Question: I have a smartphone app with a wear app that has been packaged inside of it, similar to the first two steps of this section:
<URL>
I was originally told that my smartphone wasn't running an SDK large enough to support the app (my phone was using KitKat, apparently I needed API 20), so now I am using my Nexus 7 with Android L preview, and this problem has appeared:

I have a smartwatch emulator and tablet running, and both are connected using the adb -d forward tcp:5601 tcp:5601 trick, so I have no idea how to fix this now!
How can I get the smartphone app to run and automatically allow the wear app to install onto the emulator?
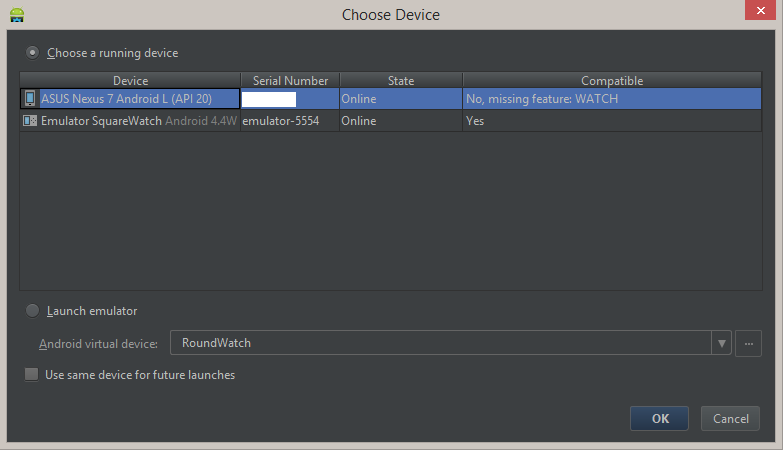
Answer: In your project you have two applications:
- 'Mobile'- 'Wearable'
'Mobile' app should be installed on (phone/tablet) and 'Wearable' app should be installed on .
This message 'No, missing feature: WATCH' means that you're trying to install 'Wearable' app on mobile phone - you shouldn't do that, your mobile device is not a WATCH. So once again: just launch 'Mobile' app on mobile and 'Wearable' app on Android Wear.
> I was originally told that my smartphone wasn't running an SDK large
enough to support the app (my phone was using KitKat, apparently I
needed API 20), so now I am using my Nexus 7 with Android L preview,
and this problem has appeared:
Only the 'Wearable' app should require API level 20, but 'Mobile' app can target any other SDK level (like 10, 14 etc.). You don't need to set higher SDK level for 'Mobile' app only because it supports 'Wearable' app.
> How can I get the smartphone app to run and automatically allow the
wear app to install onto the emulator?
As described in the tutorial that you've linked:
> If packaged properly, when users download the handheld app, the
system automatically pushes the wearable app to the paired wearable.
But please read the note at the top of this page:
> : This feature doesn't work when you are signing your apps with a
debug key when developing. While developing, installing apps with adb
install or Android Studio directly to the wearable is required.
This means that automatically installing 'Wearable' app after installing 'Mobile' app (with 'Wearable' app packaged inside) will only work after signing app with your publishing certificate (and not with the debug one - as is done during standard application Launch from Android Studio/Eclipse).